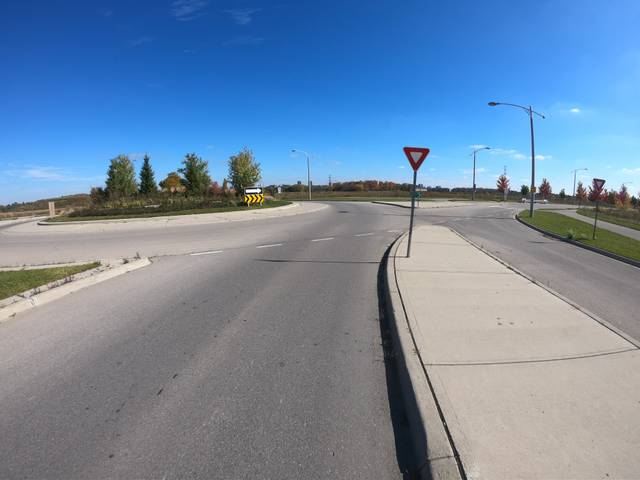
Region: Canada
Coordinates: 43.475, -80.569